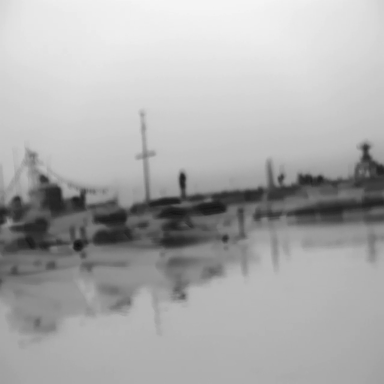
There are three canoes in the infrared image.